The plot is a Hilbert-envelope spectrum of a rotating bearing's acceleration signal, annotated with the bearing's characteristic defect frequencies. What is the most likely bearing condition (normal, inner_race, outer_race, ball)?
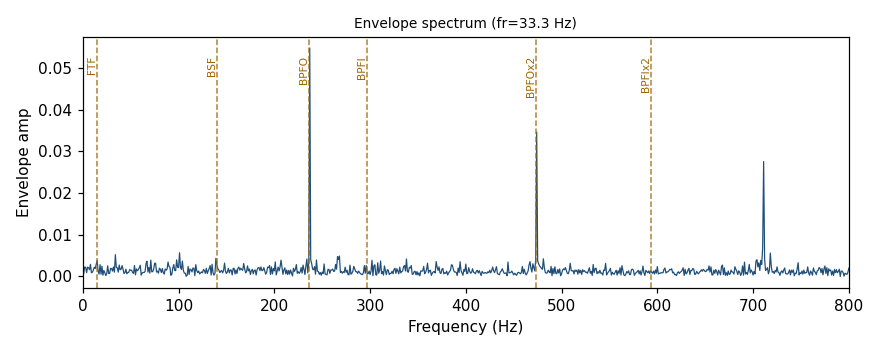
Answer: outer_race